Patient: sex M, age 50
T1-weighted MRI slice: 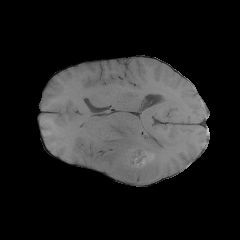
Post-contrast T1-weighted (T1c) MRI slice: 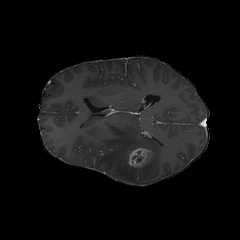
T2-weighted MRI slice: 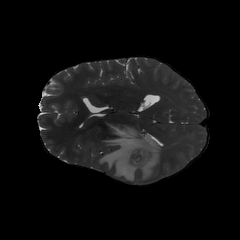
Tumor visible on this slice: yes
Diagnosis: Glioblastoma, IDH-wildtype
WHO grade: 4